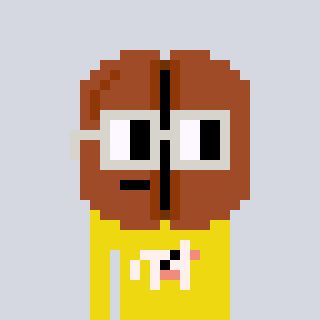
a pixel art character with square light gray glasses, a coffeebean-shaped head and a yellow-colored body on a cool background